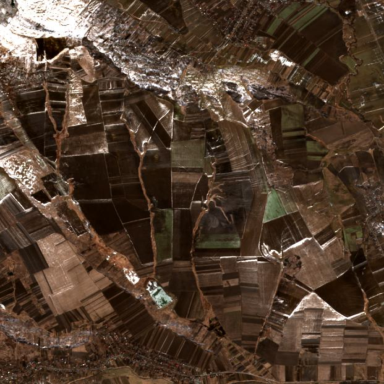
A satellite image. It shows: Picturesque farmland scene.